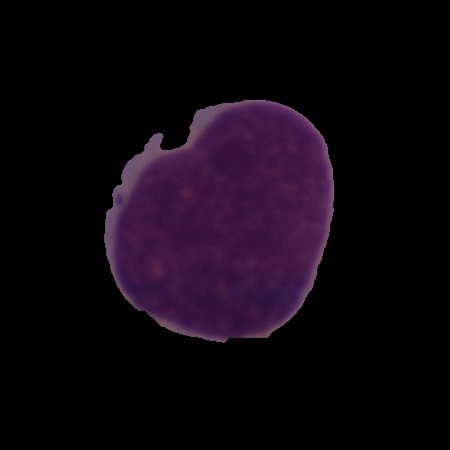
Label: cancer